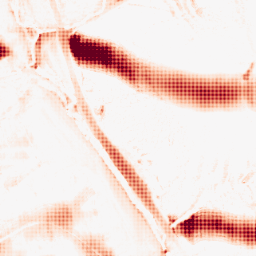
Category: morphological
Decomposition family: morphological_ellipse
Decomposition parameters: operation: opening
width: 50
height: 20
Upsampling method: sinc_hamming
Upsampling parameters: scale: 8
kernel_size: 8
Upsampling scale: 8